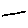
Label: line